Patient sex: M
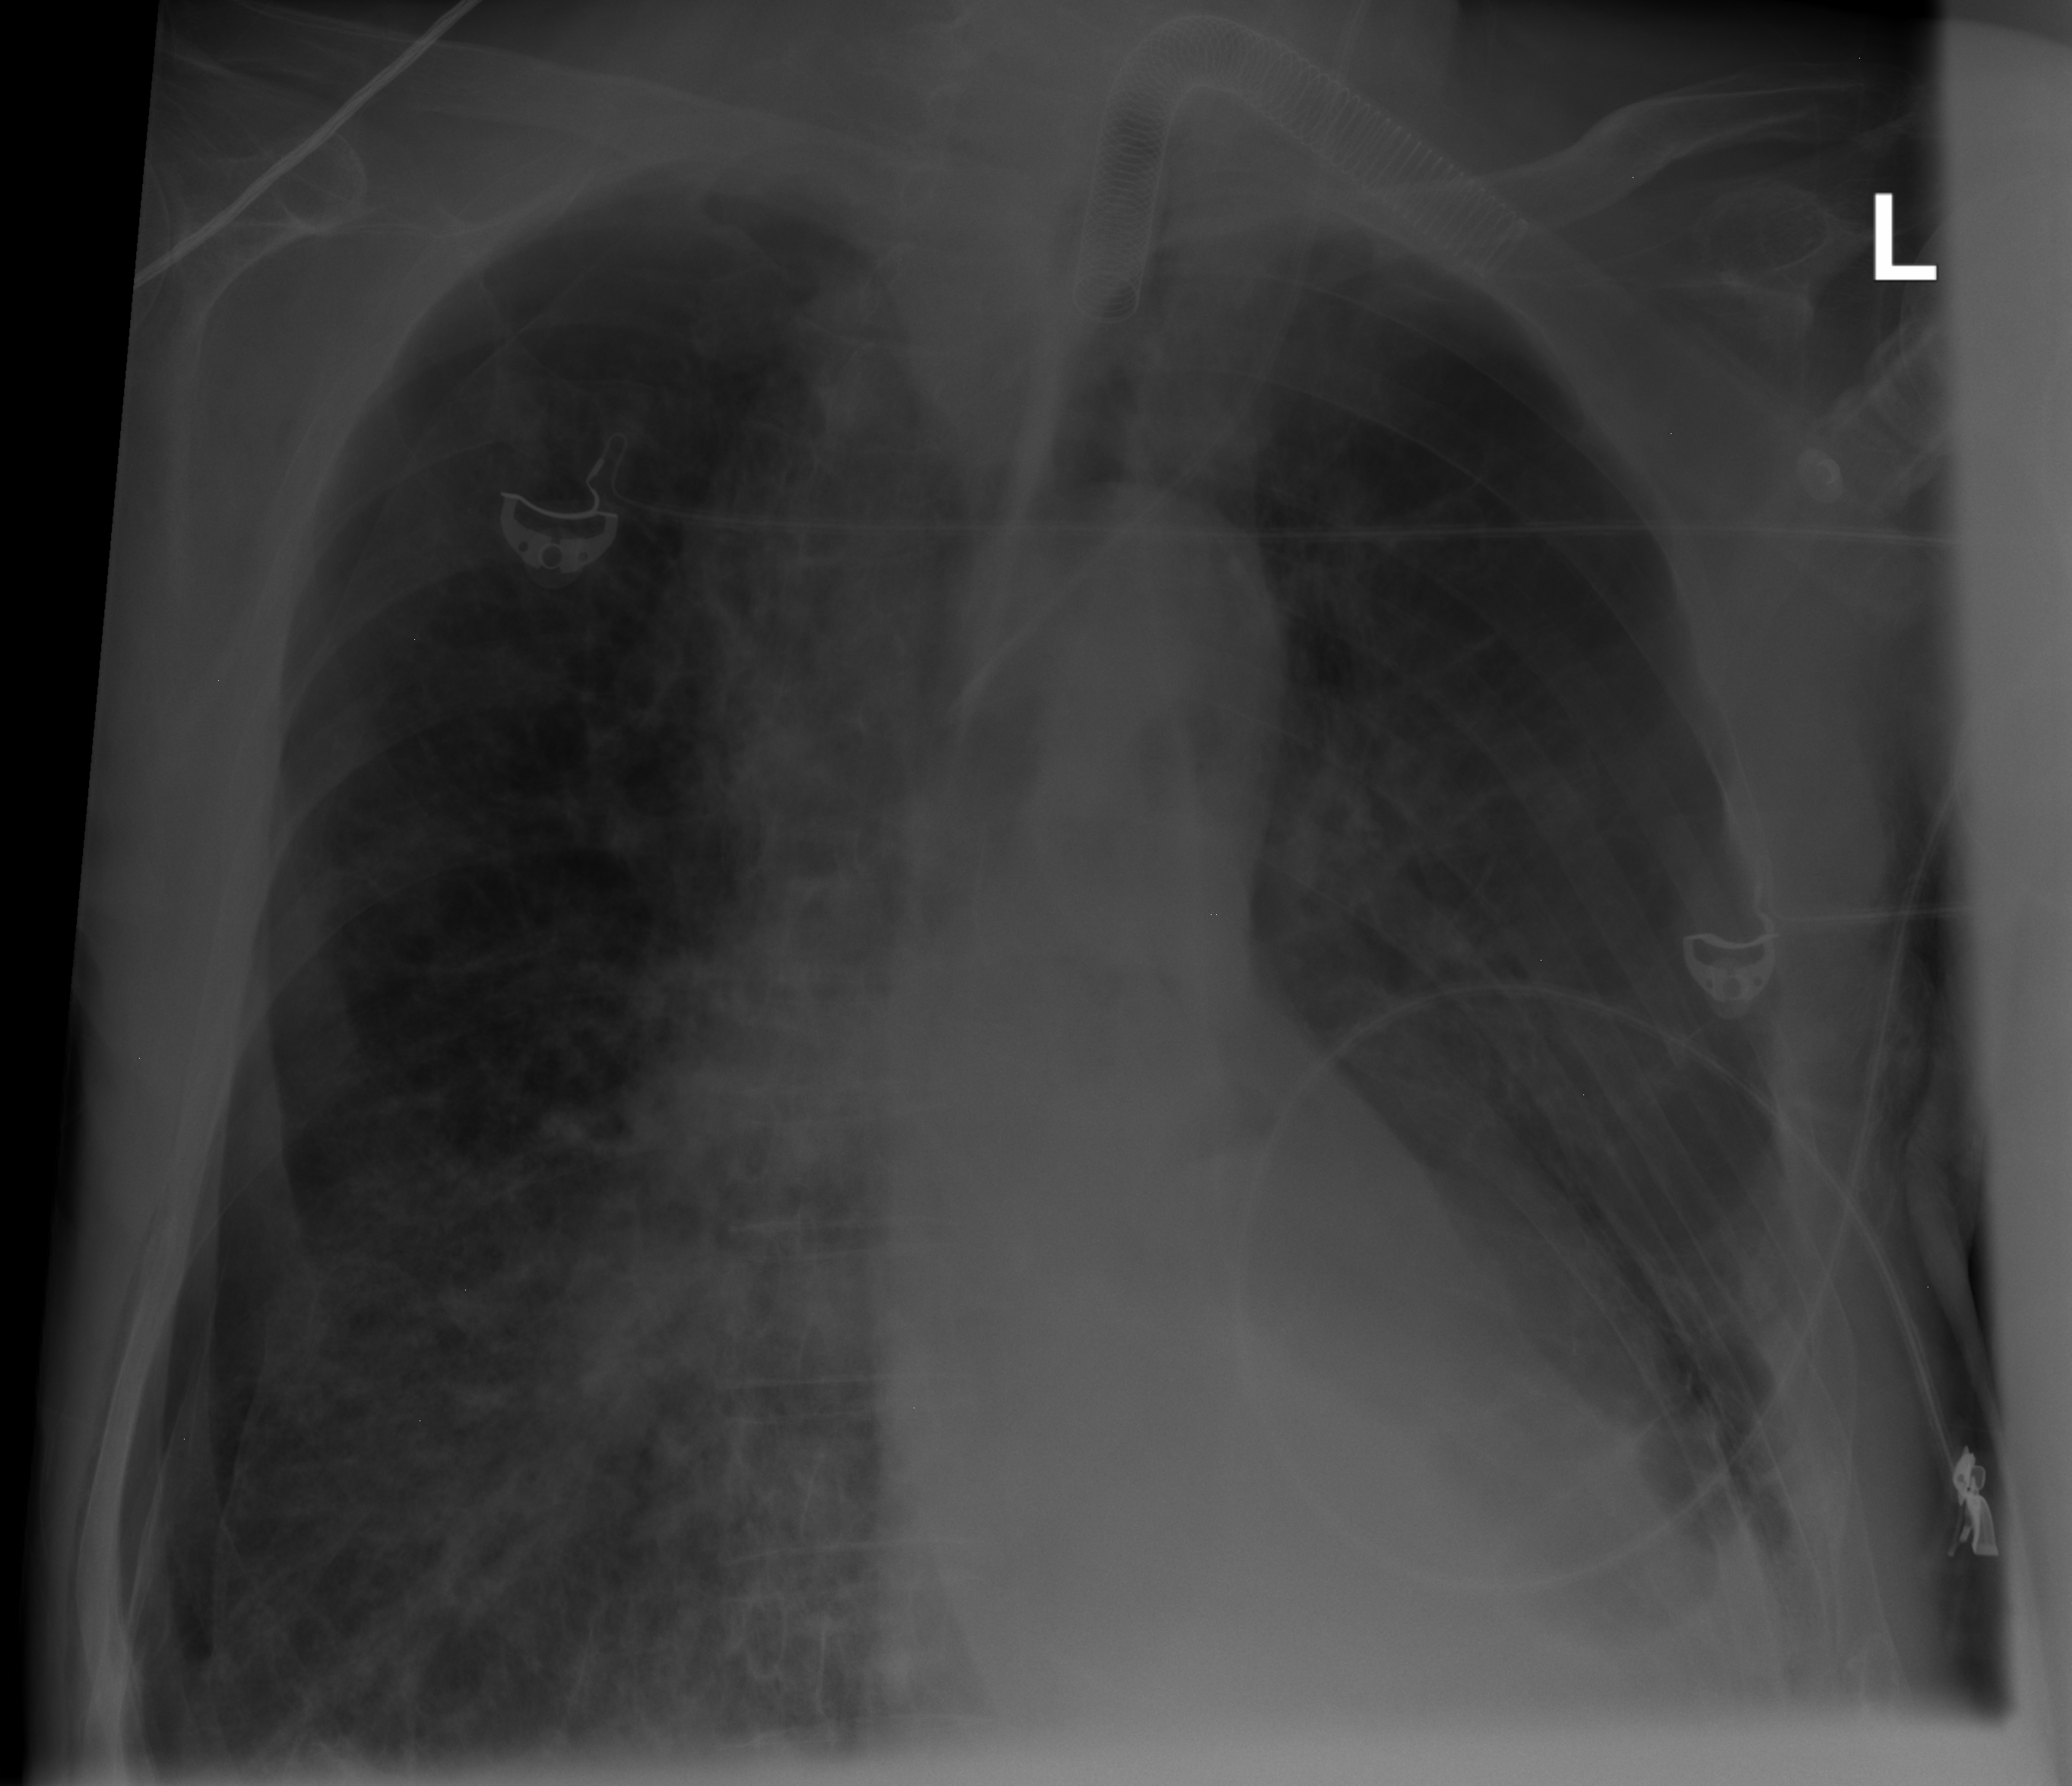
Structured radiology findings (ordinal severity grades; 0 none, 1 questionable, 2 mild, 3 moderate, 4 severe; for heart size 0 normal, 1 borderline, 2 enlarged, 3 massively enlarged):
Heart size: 0
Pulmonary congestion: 0
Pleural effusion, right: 0
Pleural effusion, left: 2
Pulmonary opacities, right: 2
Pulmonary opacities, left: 0
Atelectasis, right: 2
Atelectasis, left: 2